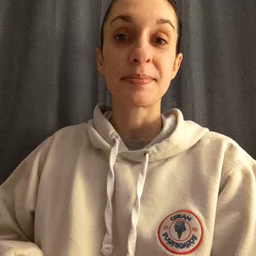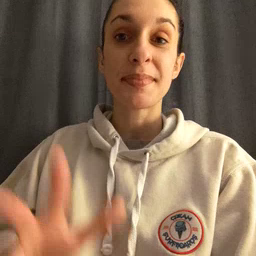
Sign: hen